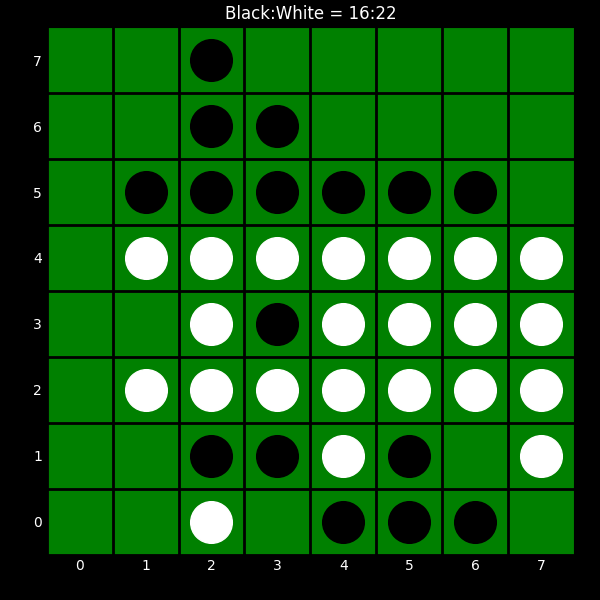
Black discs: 16
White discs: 22